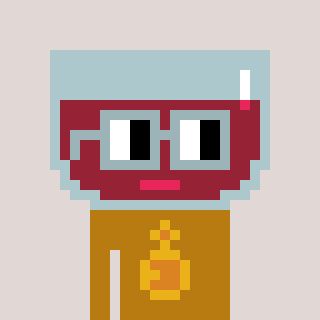
a pixel art character with square dark gray glasses, a wine-shaped head and a gold-colored body on a warm background